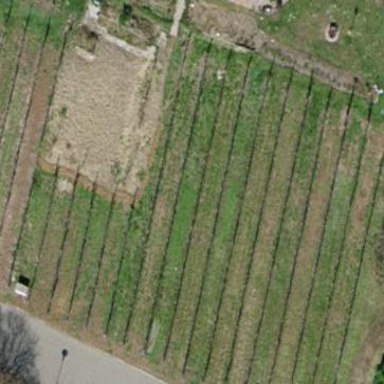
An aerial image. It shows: Vineyard.